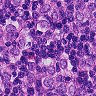
Metastatic tissue present: yes